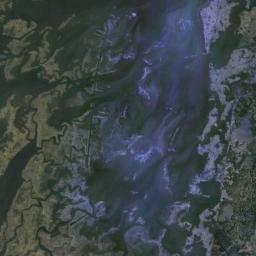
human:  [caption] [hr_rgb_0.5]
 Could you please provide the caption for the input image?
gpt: The river surface in a wetland is covered with large green and brown mixed dense vegetation .

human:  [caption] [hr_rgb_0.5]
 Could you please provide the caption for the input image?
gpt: There are several scattered trees in the middle of this wetland .

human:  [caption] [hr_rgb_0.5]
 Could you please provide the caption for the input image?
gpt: The wetland consists of dry and green plants and water .

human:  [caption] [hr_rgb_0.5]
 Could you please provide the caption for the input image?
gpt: Some waters of different sizes are surrounded by wetlands .

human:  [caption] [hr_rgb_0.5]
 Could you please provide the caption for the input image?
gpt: There are many water areas on the wetland .